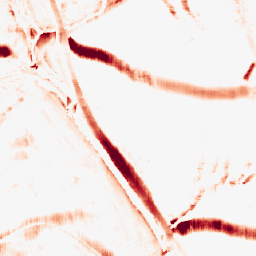
Category: morphological
Decomposition family: morphological_rect
Decomposition parameters: operation: opening
width: 10
height: 20
Upsampling method: nearest
Upsampling parameters: scale: 2
Upsampling scale: 2